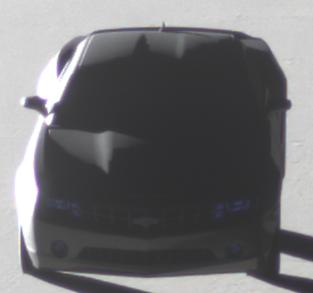
Make: Chevrolet
Model: Camaro Cabriolet 6.2 V8
Detailed model: Camaro (V) Coupé
Model produced from: 2011/09
Model produced until: 2014/02
Doors: 2
Color: gray
Road condition: dry road
Daytime: sunrise or sunset
Contrast: high contrast